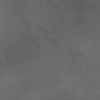
Label: dusty